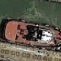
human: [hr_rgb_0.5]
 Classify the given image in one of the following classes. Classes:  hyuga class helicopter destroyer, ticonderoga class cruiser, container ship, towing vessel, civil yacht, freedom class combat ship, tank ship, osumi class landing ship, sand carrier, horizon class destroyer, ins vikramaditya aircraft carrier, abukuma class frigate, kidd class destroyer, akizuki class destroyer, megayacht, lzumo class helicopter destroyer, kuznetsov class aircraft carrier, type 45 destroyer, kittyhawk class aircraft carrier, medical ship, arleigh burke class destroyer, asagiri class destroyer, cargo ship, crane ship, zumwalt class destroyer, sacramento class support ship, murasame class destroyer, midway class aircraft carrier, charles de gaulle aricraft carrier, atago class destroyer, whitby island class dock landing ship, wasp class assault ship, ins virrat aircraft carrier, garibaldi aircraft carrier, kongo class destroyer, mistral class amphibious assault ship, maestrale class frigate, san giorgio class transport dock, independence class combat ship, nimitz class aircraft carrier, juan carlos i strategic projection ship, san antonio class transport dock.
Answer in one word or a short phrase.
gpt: Towing vessel